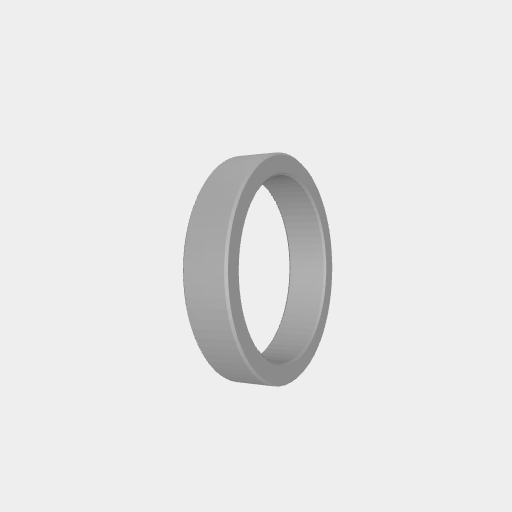
Part: Spacer8ID10OD2